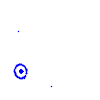
Particle: kaon